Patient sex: M
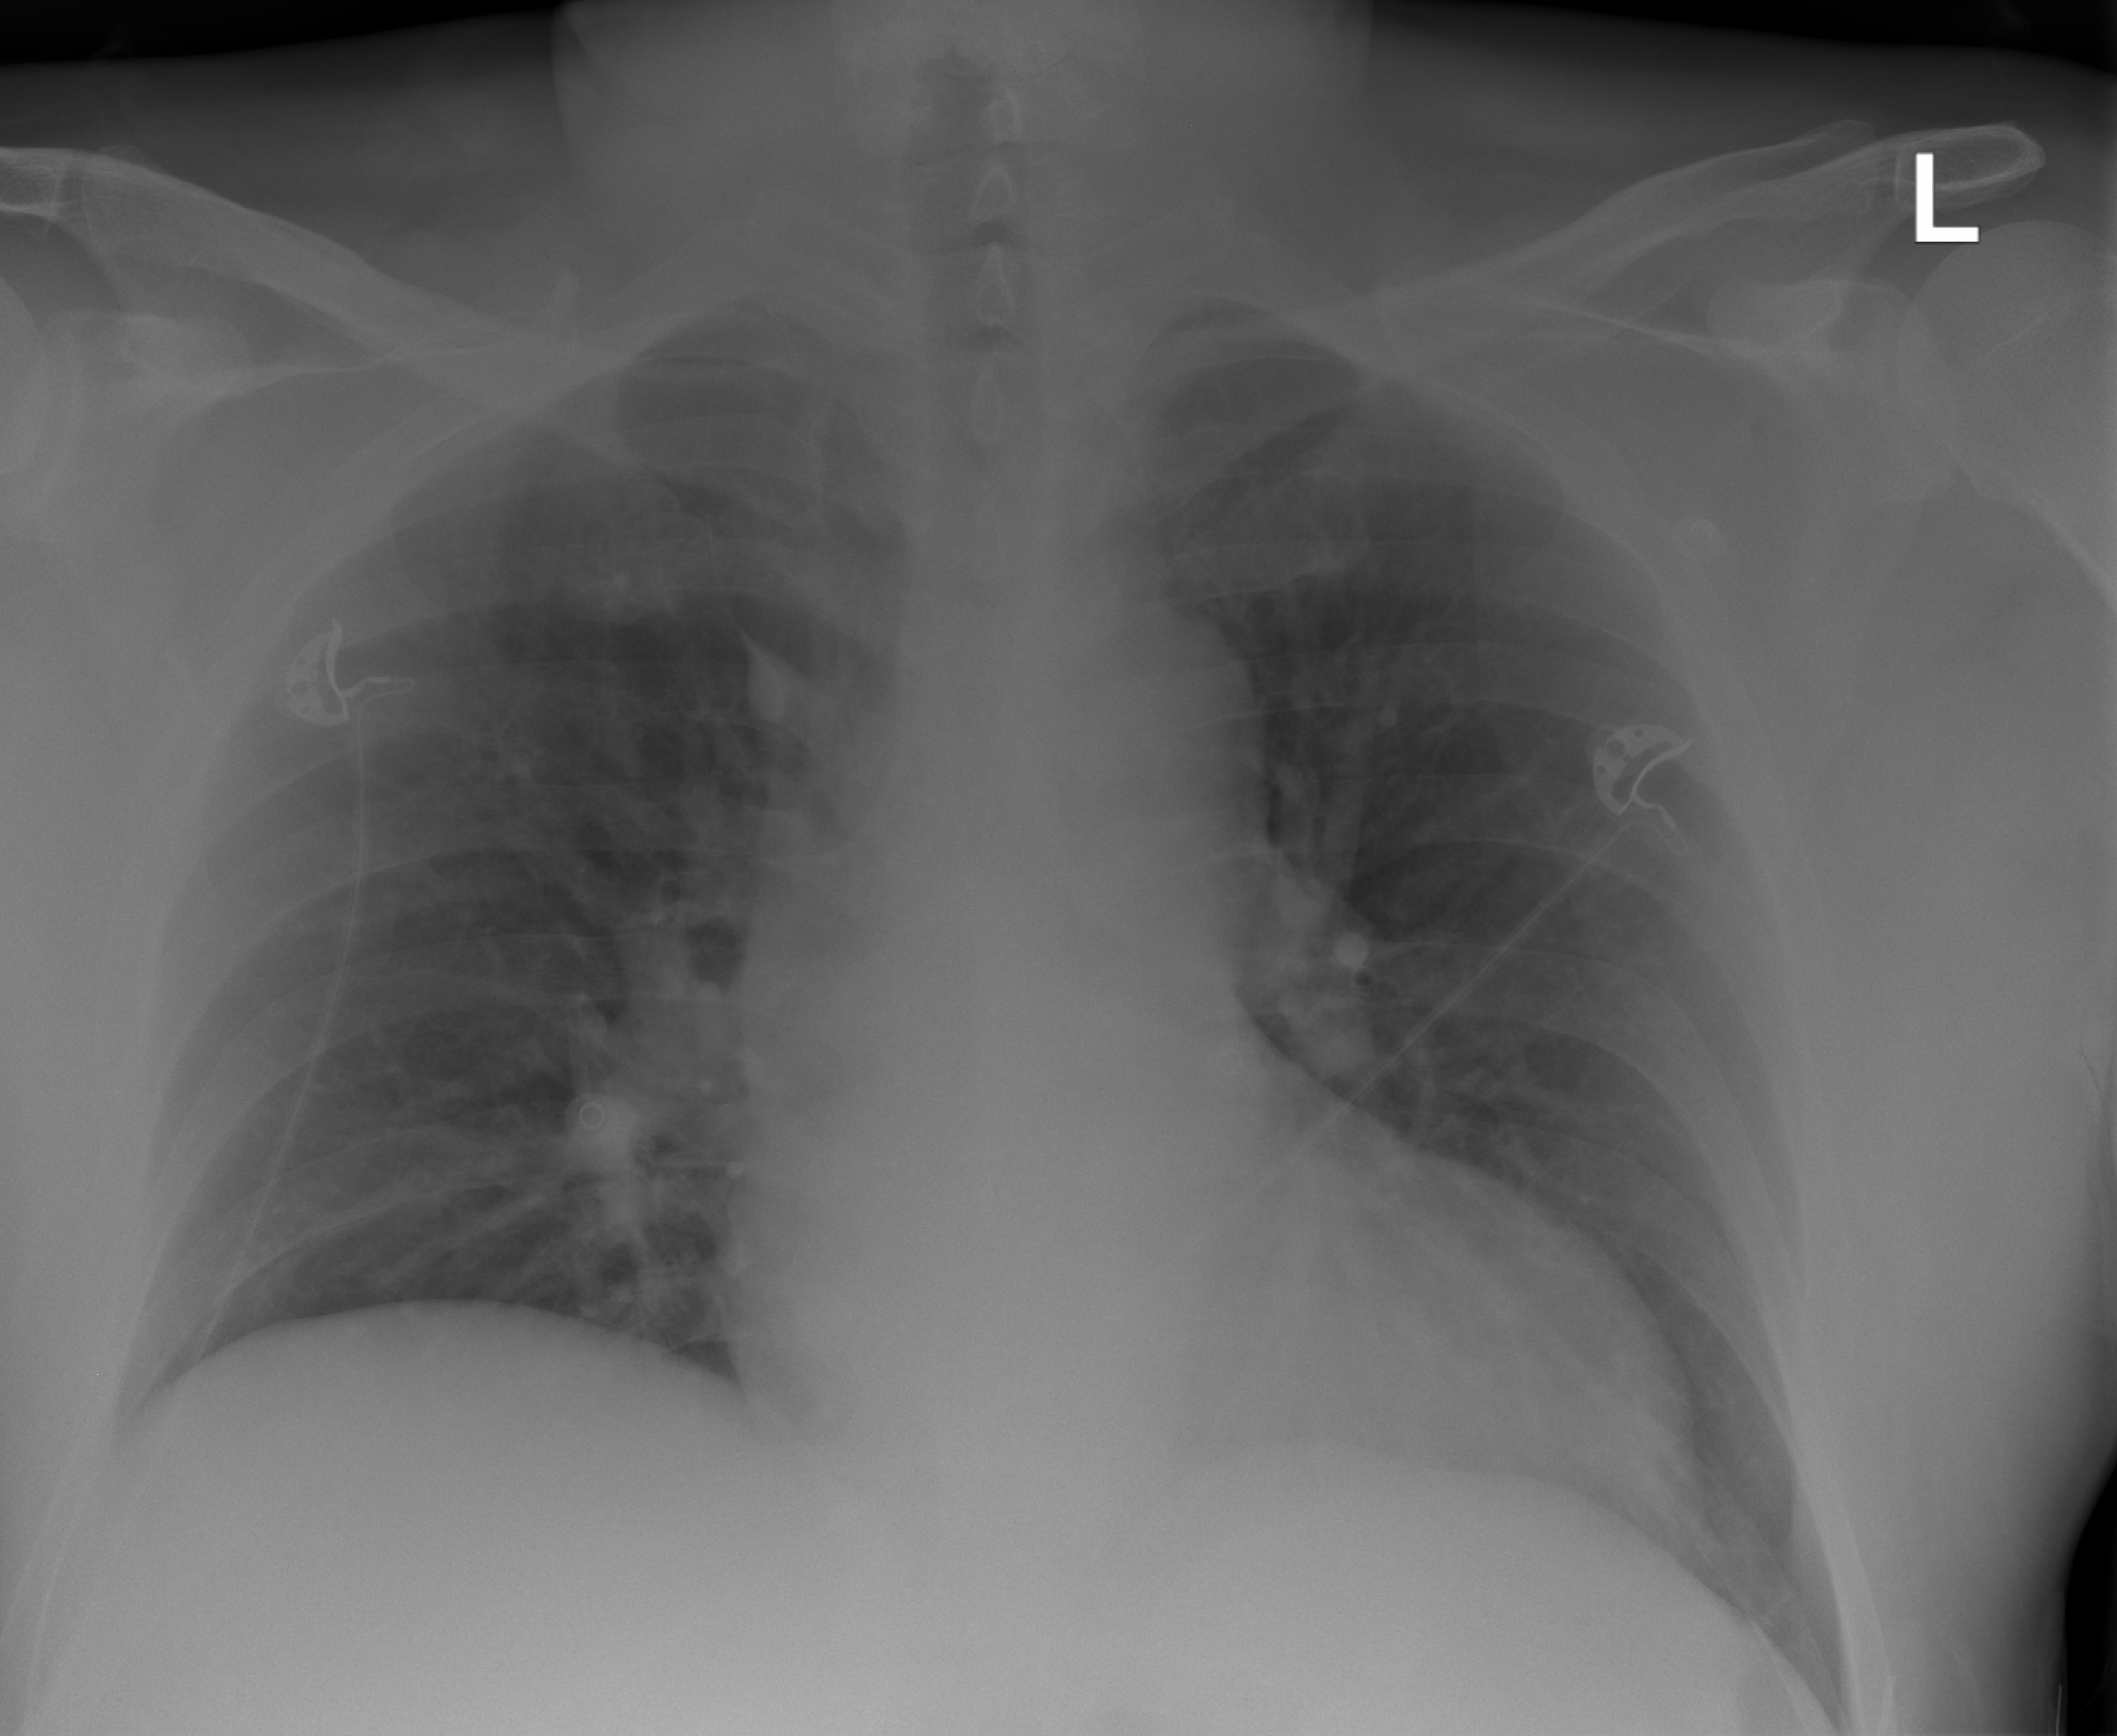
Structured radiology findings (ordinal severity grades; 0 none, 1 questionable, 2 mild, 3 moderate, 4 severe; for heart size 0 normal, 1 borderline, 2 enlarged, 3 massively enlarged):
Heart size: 0
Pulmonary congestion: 0
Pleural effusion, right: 0
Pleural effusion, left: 0
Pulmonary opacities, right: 0
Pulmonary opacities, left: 0
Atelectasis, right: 1
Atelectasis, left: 1